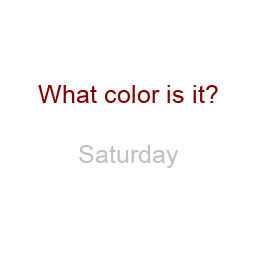
Color: silver
Background color: white
Question text color: maroon